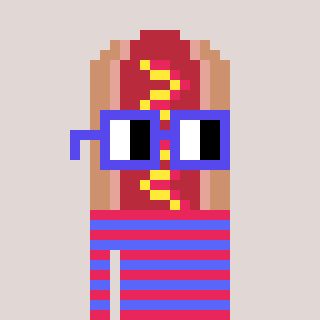
a pixel art character with square blue glasses, a hotdog-shaped head and a purple-colored body on a warm background